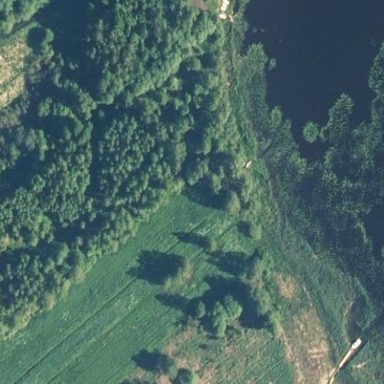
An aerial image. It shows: Wetland area dominated by reedbeds.